Question: I'm trying to configure a web server (Debian 7). I followed this <URL>.
I'm renting my server thanks to gandi.net service. And i have now apache2, mysql, php5 up and running.
I connect to it using following command on terminal : 'ssh username@domainname.com'
Next step is to create my database through sequel pro and I don't know how to do it and documentation is not so clear...
Here is what I'm talking about :

I have tried to connect :
- - - -
For the rest, I left like it was and I received this error message :
> Unable to connect to host domainname.com, or the request timed out.Be sure that the address is correct and that you have the necessary privileges, or try increasing the connection timeout (currently 10 seconds).MySQL said: Can't connect to MySQL server on 'domainename.com' (61)' (2)
Any idea how I could do that?
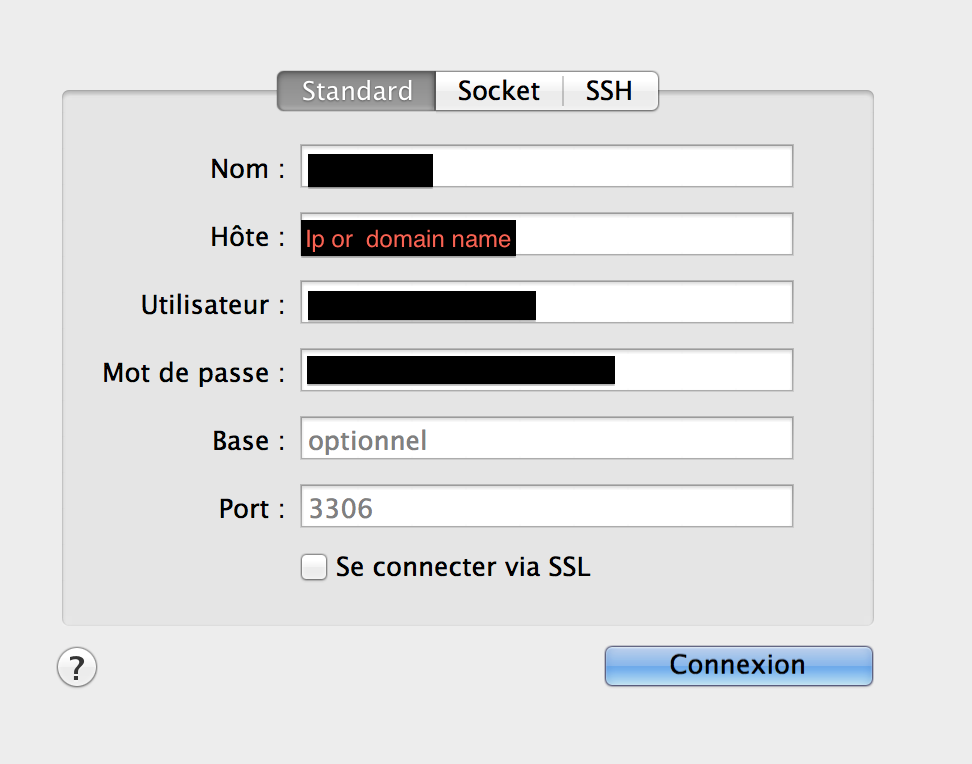
Answer: If you do a normal install of MySQL on Debian, it will be configured to block external connections to the database.
This means that you still need to tell MySQL that external access is OK. To do this, you need to update the bind address for MySQL. This is configured in 'my.cnf', which, on Debian based systems, is located in '/etc/mysql/my.cnf'.
In there, find the section that says
'''
[mysqld]
'''
In there, you must make sure that
- 'skip-networking'- '0.0.0.0'
After doing this, you should restart your MySQL service. Then you need to create a user that is allowed remote access. This can be done with a SQL query:
'''
GRANT ALL ON yourdatabase.* TO youruser@'*' IDENTIFIED BY 'yourpassword';
'''
You can switch out the asterisk for the IP-address you will connect from, if it's the same every time.
Finally , you need to open port 3306 (the port MySQL uses) on your firewall. This usually isn't neccesary as it is already open on most systems, but it can be done using the following iptables command.
'''
/sbin/iptables -A INPUT -i eth0 -p tcp --destination-port 3306 -j ACCEPT
service iptables save
'''
Source: <URL>